Interaction volume radius: 10 \u00c5
Interaction volume height: 10 \u00c5
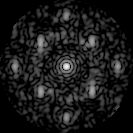
Disorder parameter: 0.423